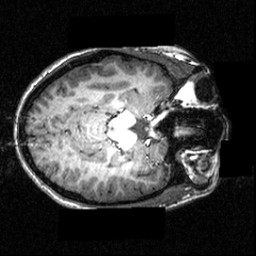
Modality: T1w
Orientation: axial
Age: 20
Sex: female
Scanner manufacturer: siemens
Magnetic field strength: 3.951 T
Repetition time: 1.5 s
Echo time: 0.00335 s